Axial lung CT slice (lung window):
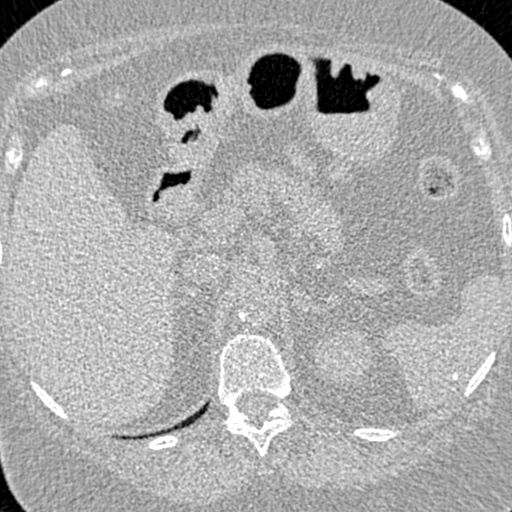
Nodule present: no